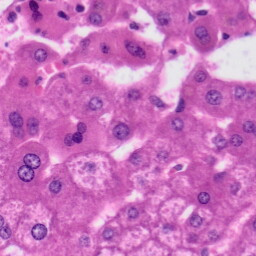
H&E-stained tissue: Liver